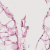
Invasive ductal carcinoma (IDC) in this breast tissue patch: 0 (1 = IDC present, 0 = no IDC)